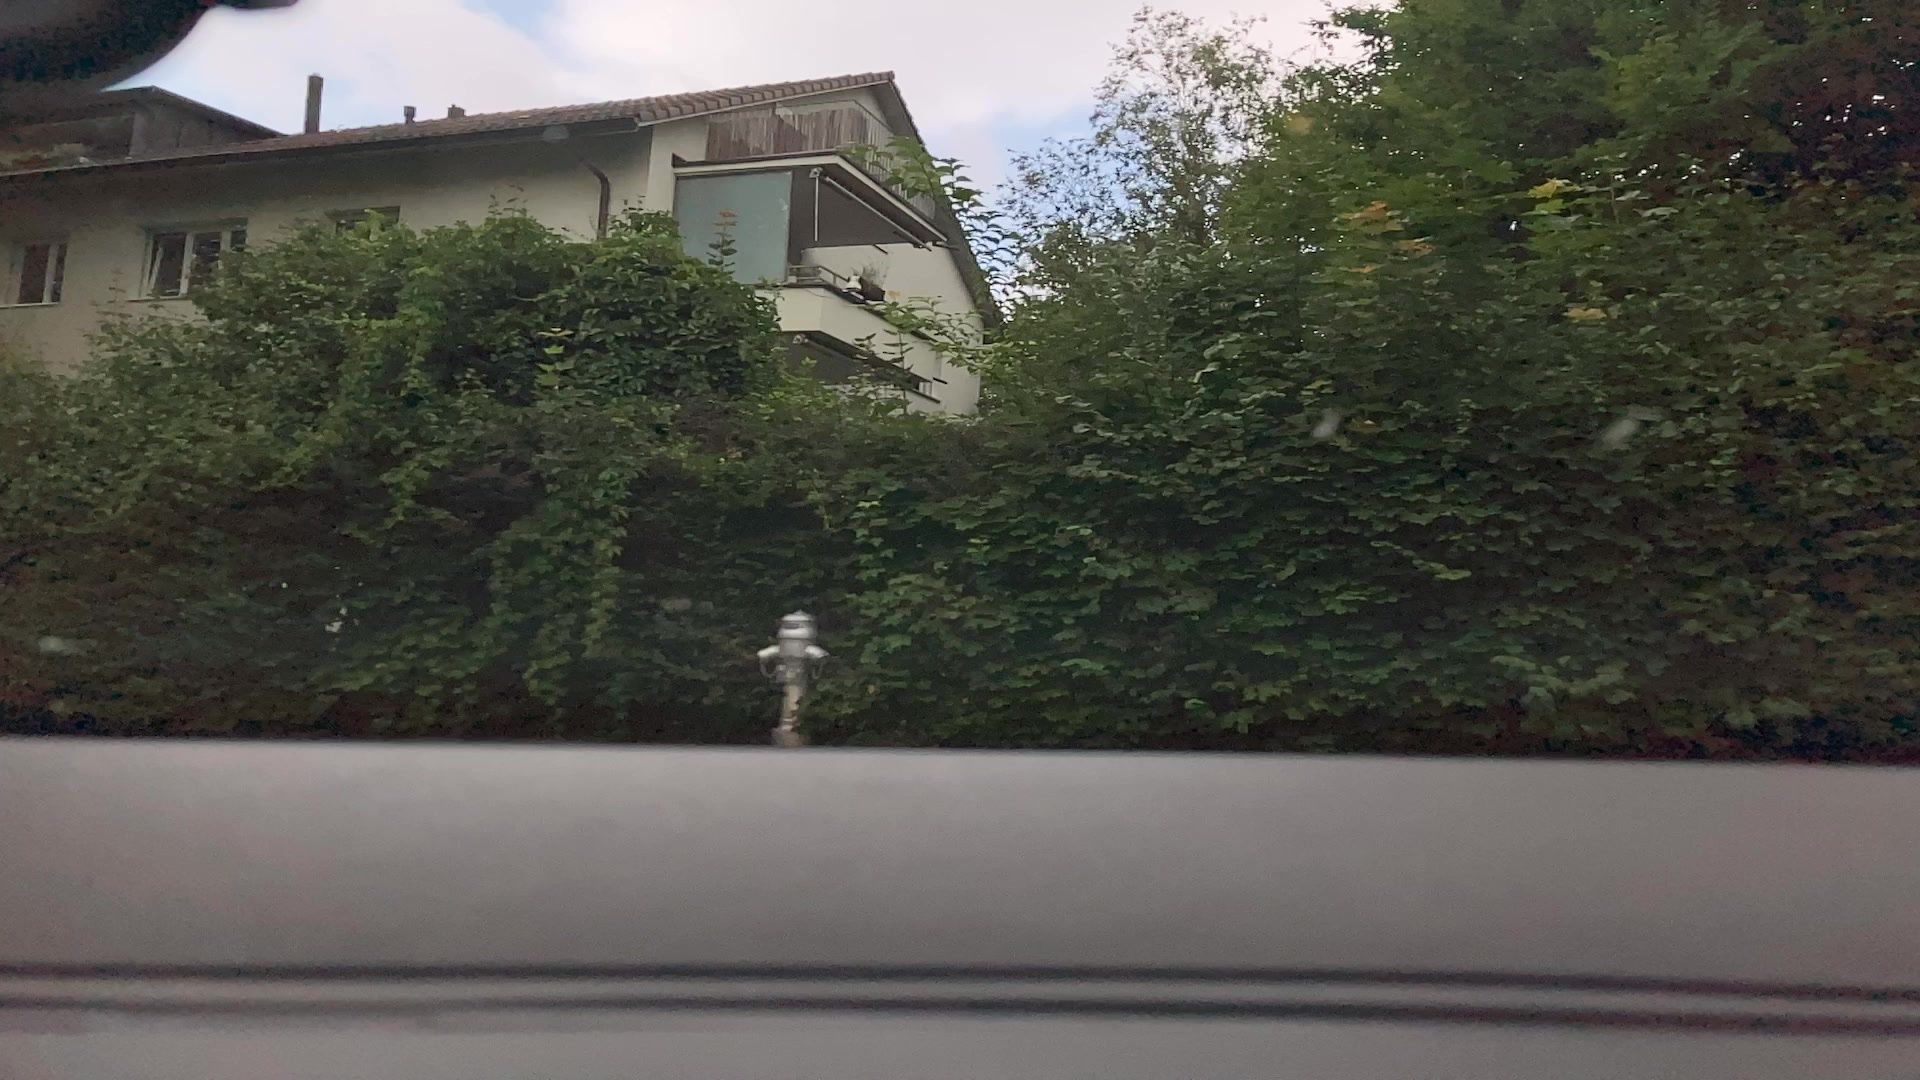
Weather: cloudy
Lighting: day
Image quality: slightly poor
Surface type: driving surface
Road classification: residential
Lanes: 1
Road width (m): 2
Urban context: urban centre
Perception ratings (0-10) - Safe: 4.56, Lively: 6.85, Beautiful: 9.69, Boring: 5.56, Depressing: 3.02, Wealthy: 7.22